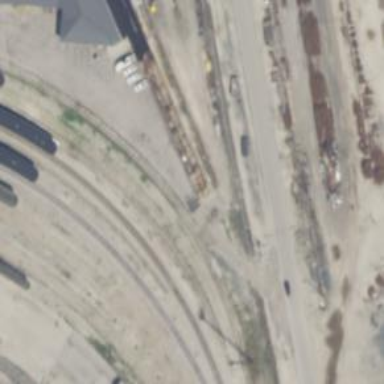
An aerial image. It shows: Abandoned railway.